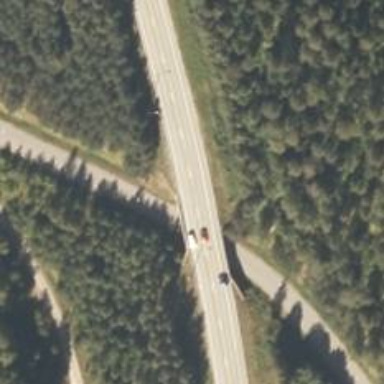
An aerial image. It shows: Secondary road on asphalt bridge.